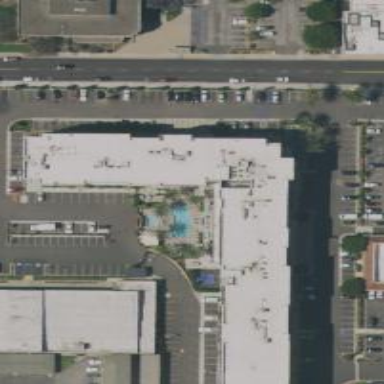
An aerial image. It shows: Hotel building.